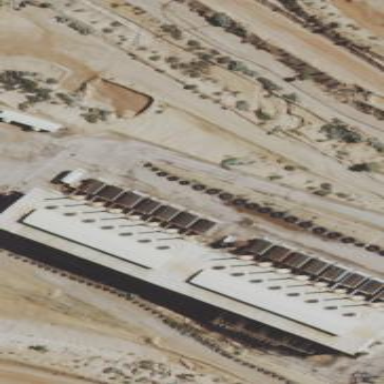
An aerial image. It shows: Power plant.